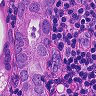
Metastatic tissue present: yes